Question: I'm working on a site which uses one font for most locales, in Japan the site uses a specific font for Japanese characters, both are imported using the '@font-face' rule and a controlled using the font stack, the Latin font does not contain Japanese characters so the Japanese font is used instead.
'''
@font-face {
font-family: "Latin-font";
src: url("./latin-font.woff") format("woff");
}
@font-face {
font-family: "Japanese-font";
src: url("./japanese-font.woff") format("woff");
}
body {
font-family: "Latin-font", "Japanese-font", sans-serif;
}
'''
These characters are often mixed throughout the site, we might have the text for example: 'Foohubarba'. Our designers have noticed that, due the to the fonts that we are using, the size of the Latin characters is disproportionate to the Japanese characters. They would like all Latin characters to be displayed slightly larger across the site.
Here is a visual example of what they would like:

To achieve this I have wrapped the Latin characters in a 'span', which works here for demonstration but with the number of individual contributors to the site, it would be impossible to achieve this at scale. Instead it would be best if the fonts were imported at a specific size if possible.
I have tried looking through <URL> and tried a few prototypes with properties like 'font-stretch' and 'font-variation-settings' but I have not been able to make one font larger than the other.
Is there any way to achieve this? The only option I can see right now would be to make updates to the font file itself, increasing the size of each character.
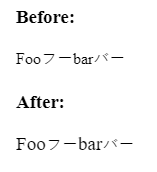
Answer: I think you've done a good job of assessing this already. You could:
1. choose a type family that was designed to handle both Japanese and Latin glyphs, or
2. try and create the language-based spans in code as part of your CMS or build process, or
3. try and modify the font itself, if your license allows this
## Option 1
If the site you're working on is going to have a lot of Japanese and Latin text together, the best way to solve this would probably be to switch to a type family that can handle both Latin and Japanese. Then, things like the weight and line height metrics will also match in addition to the relative size of the glyphs.
## Option 2
'font-size-adjust' was intended for this sort of situation, but in practice it only really works in Firefox on desktop at the time of writing: <URL> is a little misleading, as it is behind a feature flag for most browsers.
Even when that is supported, you might still need 'span's as you've described it.
Depending on your CMS or build process, you could try doing that with a library like this: <URL>
Your situation also sounds similar to this answer, where you are only looking to differentiate between a finite amount of languages: <URL>
Using those, you'd generate the 'span's you need, without your authors having to think about it.
## Option 3
Try and modify the font itself, if your license allows this. You might need to open a dedicated question for this, as it will depend a lot on the format of the source files you have access to. As an example, here's a quick outline of what it would like like to <URL>. That also depends on having access to the source files, with an open source license for the fonts or other license that allows derivate works.